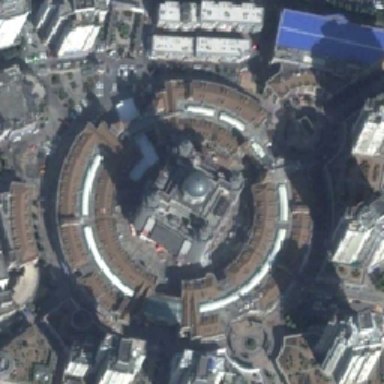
Next to the round church is the business district .